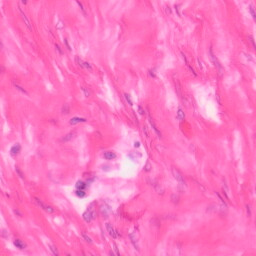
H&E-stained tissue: Colon